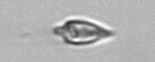
Label: Oxytoxum